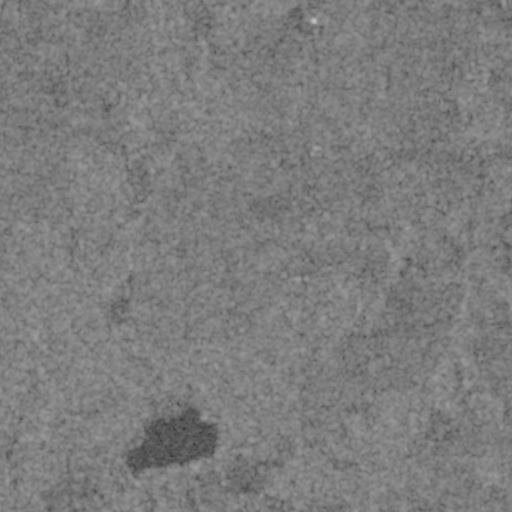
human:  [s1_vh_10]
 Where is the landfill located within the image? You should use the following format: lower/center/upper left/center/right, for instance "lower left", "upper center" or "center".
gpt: The landfill is located in the lower center of the image.
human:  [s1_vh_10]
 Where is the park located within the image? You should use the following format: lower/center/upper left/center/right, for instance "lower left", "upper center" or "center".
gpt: The park is located in the lower center of the image.
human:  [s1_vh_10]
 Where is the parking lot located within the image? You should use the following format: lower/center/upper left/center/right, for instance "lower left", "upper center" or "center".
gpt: The parking lot is located in the lower center of the image.
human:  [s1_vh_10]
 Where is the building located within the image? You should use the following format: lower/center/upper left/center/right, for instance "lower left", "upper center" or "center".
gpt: The building is located in the lower center of the image.
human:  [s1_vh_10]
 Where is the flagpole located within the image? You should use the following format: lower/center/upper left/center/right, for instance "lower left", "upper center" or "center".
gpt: The flagpole is located in the lower center of the image.
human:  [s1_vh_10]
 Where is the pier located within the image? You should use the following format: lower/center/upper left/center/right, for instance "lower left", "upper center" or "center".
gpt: The pier is located in the lower left of the image.
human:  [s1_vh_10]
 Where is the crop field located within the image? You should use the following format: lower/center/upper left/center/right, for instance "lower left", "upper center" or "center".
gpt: There is no crop field in the image.

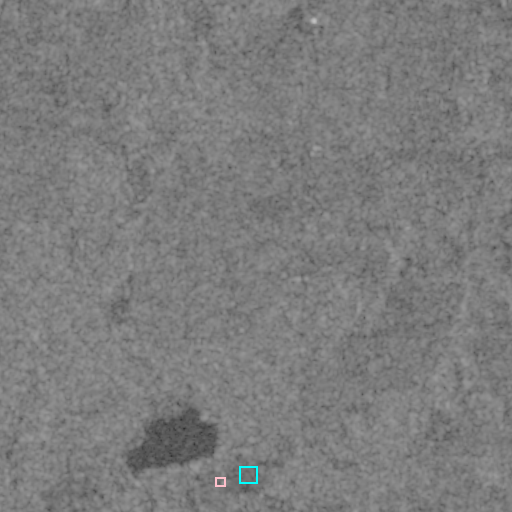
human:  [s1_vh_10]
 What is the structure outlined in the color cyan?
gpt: The structure outlined in cyan is a park.
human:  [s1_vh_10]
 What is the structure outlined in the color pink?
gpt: The structure outlined in pink is a parking lot.
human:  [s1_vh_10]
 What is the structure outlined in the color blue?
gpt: There is no blue outline.